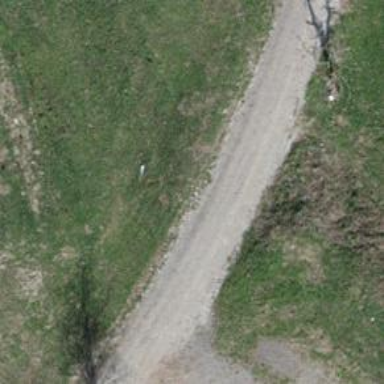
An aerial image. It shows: Well-maintained track road of grade 1.